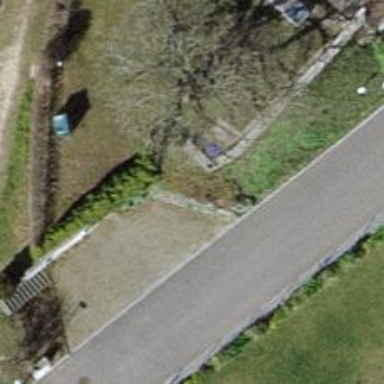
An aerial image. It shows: Retaining wall.